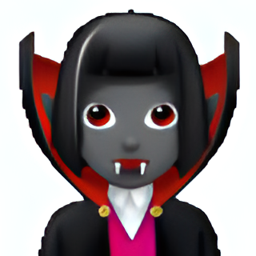
Name: vampire
Emoji: 🧛🏾
Group: People & Body
Sub-group: person-fantasy